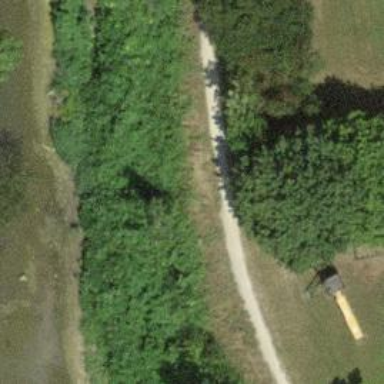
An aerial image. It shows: Unpaved path.